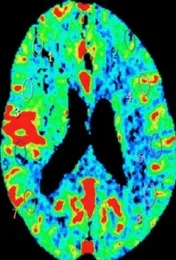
Normal symmetric cerebral blood volumes (CBV), indicative of a large penumbra.
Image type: radiology (mri)